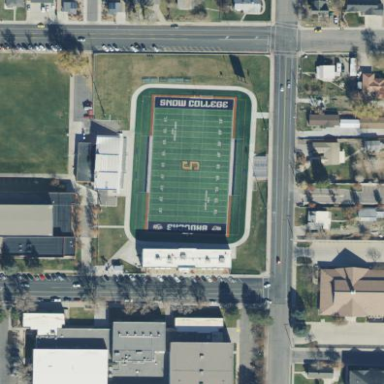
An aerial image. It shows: American football pitch with turf surface for leisure and sports.